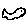
Label: fish